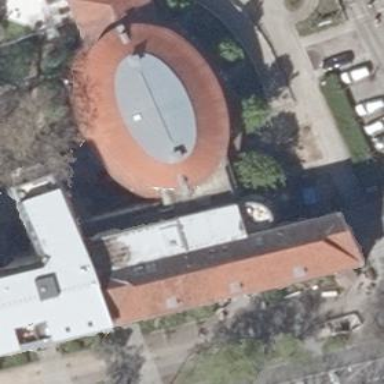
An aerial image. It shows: Building featuring hipped roof with red roof tiles.